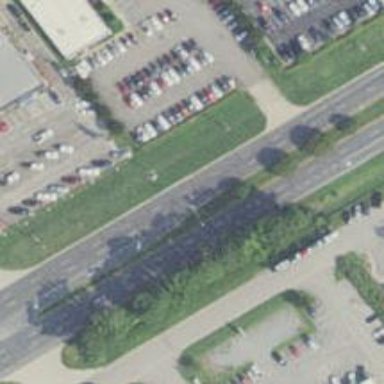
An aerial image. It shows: Primary road with asphalt surface.